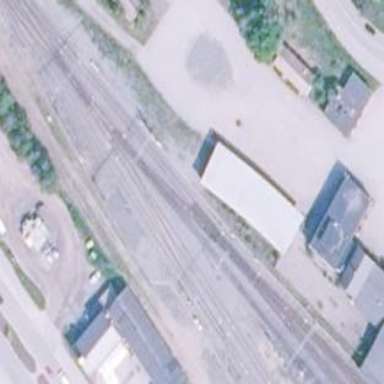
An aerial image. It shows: Rail yard with electrified contact lines for railway operations.